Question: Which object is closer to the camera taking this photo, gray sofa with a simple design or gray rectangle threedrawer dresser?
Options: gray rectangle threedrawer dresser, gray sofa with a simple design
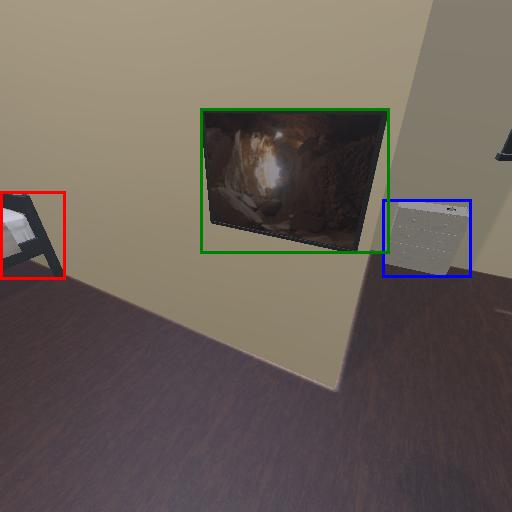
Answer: gray rectangle threedrawer dresser